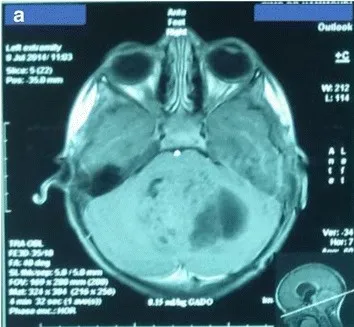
The axial T1.
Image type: radiology (mri)